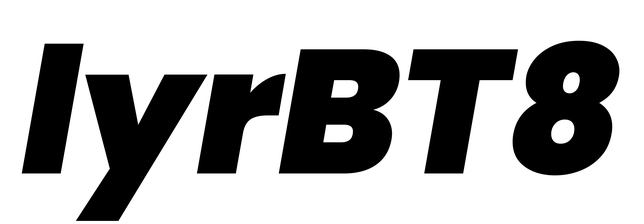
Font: Poppins-BlackItalic